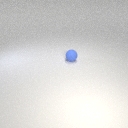
small blue rubber sphere